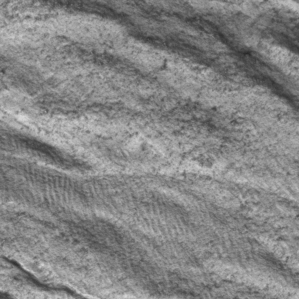
Label: frost